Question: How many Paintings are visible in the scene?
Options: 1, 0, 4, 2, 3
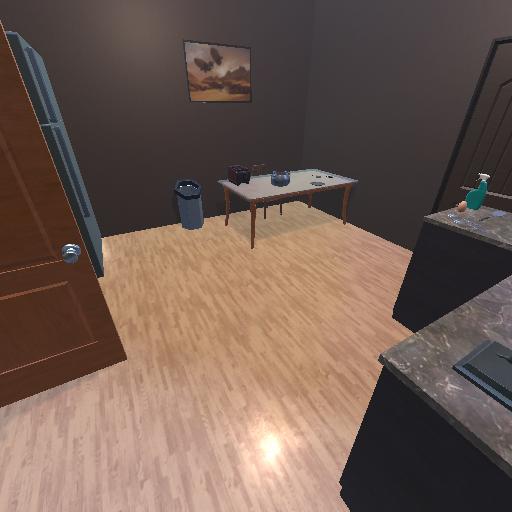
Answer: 1